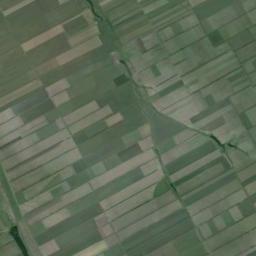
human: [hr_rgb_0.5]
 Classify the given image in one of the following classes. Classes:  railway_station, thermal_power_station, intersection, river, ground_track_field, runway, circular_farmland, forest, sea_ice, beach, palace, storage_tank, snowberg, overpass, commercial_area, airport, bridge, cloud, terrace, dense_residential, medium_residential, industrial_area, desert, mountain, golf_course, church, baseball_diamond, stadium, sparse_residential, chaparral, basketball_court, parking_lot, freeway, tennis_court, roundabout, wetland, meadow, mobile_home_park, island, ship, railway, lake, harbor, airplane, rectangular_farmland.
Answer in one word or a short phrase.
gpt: rectangular_farmland